Question: With zero experience designing non-relational databases (Azure Storage Tables, to be specific), I'm having trouble coming up with a good design to store the data for my application.
The application is really simple. It is basically a multi-user To-Do list:
'''
User selects a "Procedure".
User gets presented with webpage with several checkboxes.
User starts checking checkboxes.
Each check/uncheck gets stored in the DB.
'''
For example, let's say that we have a procedure to obtain Milk:
'''
Procedure 1 - How to obtain Milk:
[_] Step 1 - Open fridge
[_] Step 2 - Get Milk
[_] Step 3 - Close fridge
'''
Alice decides to execute this procedure, so she creates a new execution and starts checking checkboxes:
'''
Procedure 1, Execution 1:
Executor(s): Alice
[X] Step 1 - Open fridge
[X] Step 2 - Get Milk
[_] Step 3 - Close fridge
'''
Bob, also decides to execute this procedure, but not together with Alice. So, Bob creates a new execution. Charlie, on the other hand wants to help Bob, so instead of creating a new execution he joins Bob's execution:
'''
Procedure 1, Execution 2:
Executor(s): Bob, Charlie
[_] Step 1 - Open fridge
[X] Step 2 - Get Milk
[_] Step 3 - Close fridge
'''
In summary, we can have multiple procedures, and each procedure can have multiple executions:

So, we need a way to store procedures (a list of checkboxes); executions (who, when, checkboxes states); and the history of checks/unchecks.
- - - -
I'm not too happy with this approach for a number of reasons. For instance, every time a user clicks on a checkbox we need to update the Executions table row and insert a new row into the Actions table at the same time. Also, I'm not sure if this design will scale for a really large number of Procedures, Executions, and Actions.
What would be a good way to store this data using Azure Storage Tables, or a similar NoSQL store? How would you go about designing this database? And, how would you partition the data (row keys, partition keys)?
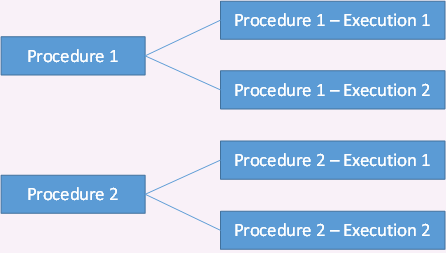
Answer: First, you don't need to coerce Azure tables into a relational structure. They're very fast and very cheap, and designed so you can dump blocks of data in and worry about the structure when you retrieve it.
Second, correctly identifying and structuring your partition keys makes retrieval even faster.
Third, Azure tables don't have to have uniform structures. You can store different kinds of data within one table, even with the same partition keys. This opens up possibilities not available to an RDBMS.
So how are you planning to retrieve the data? What are the use cases?
Let's say your primary use case is to retrieve the data by time, like an audit log. In that case, I would suggest this approach:
- - - 'DateTimeOffset.MaxValue'- 'Procedure_Bob_ID12345_20140514-134630Z_unique'-
Say you have a second use case where you need to retrieve data by user name. Simple: within the , add a second row containing the same data but with a partition key based on the user name ('bob_execution_20140514').
Another thing to consider is storing the entire procedure object graphs in the table. Getting back to our logging example, a log entry might have detailed information, so we just plop an entire block of JSON right in the table. (We're usually retrieving it in an Azure cloud service, so the network throughput isn't a meaningful constraint as Azure-to-Azure speeds within the same region are gigabits per second.)